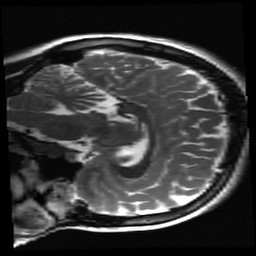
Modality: T2w
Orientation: sagittal
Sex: female
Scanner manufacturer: ge
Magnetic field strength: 3 T
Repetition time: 5 s
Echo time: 0.1015 s